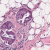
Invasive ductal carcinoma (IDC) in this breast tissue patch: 0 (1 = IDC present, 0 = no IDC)